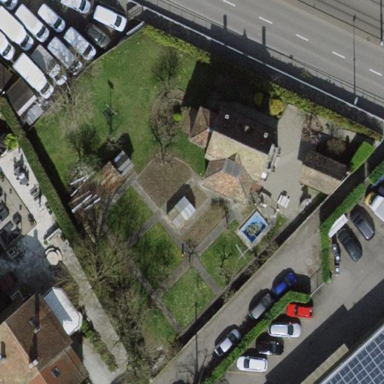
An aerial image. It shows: Garden enclosed by fence.